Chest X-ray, PA view. Patient: 23 years old, sex F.
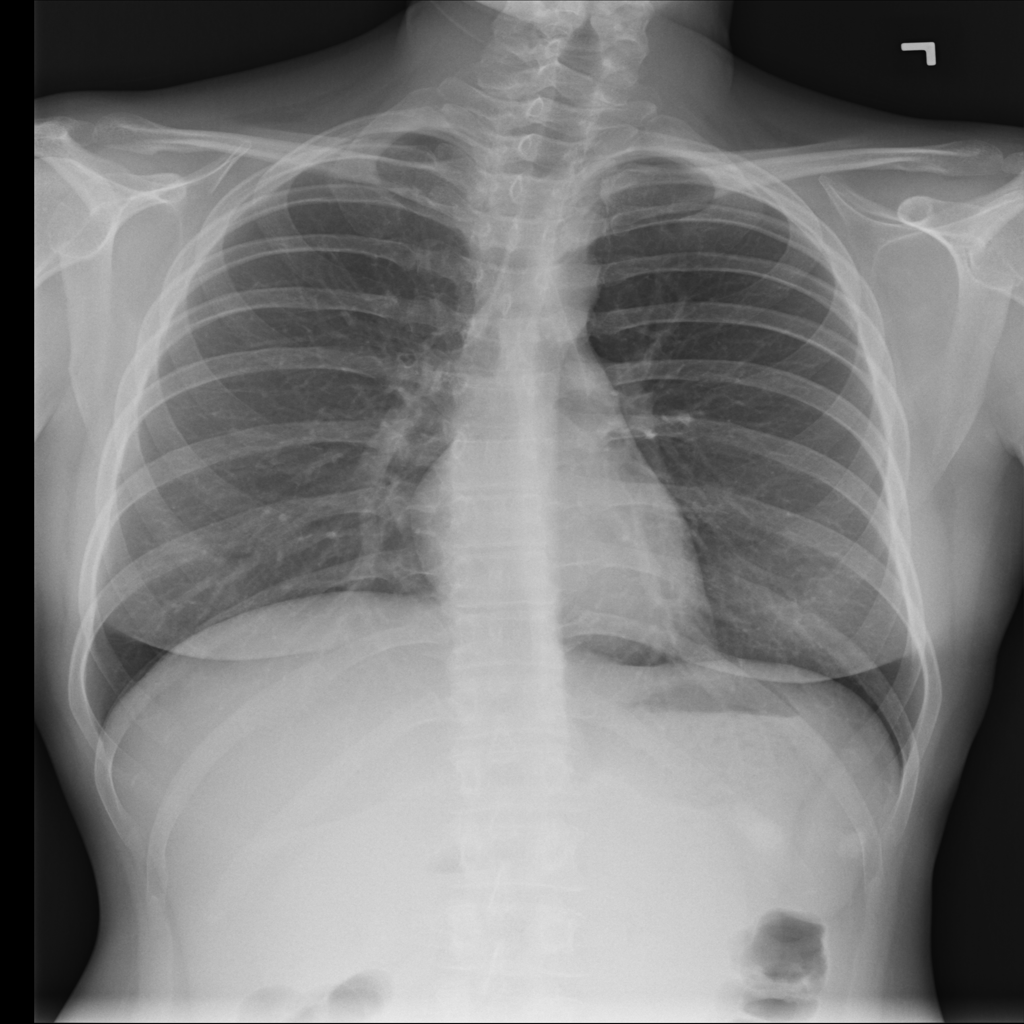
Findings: No Finding